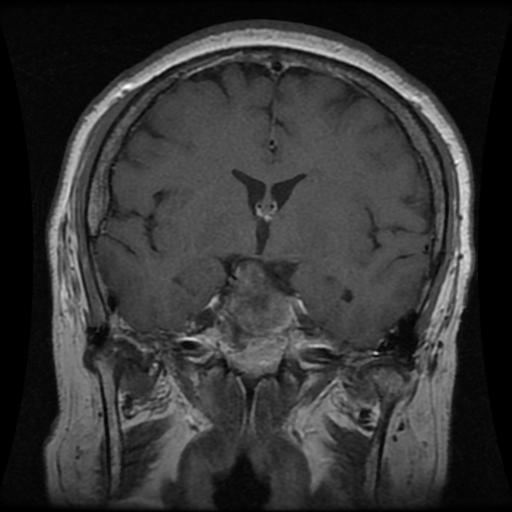
Label: pituitary